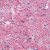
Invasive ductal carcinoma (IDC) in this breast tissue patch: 1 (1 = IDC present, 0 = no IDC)